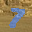
Label: 7